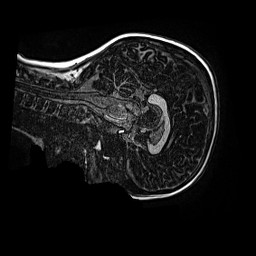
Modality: MP2RAGE
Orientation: sagittal
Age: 9
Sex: female
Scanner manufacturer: siemens
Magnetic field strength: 3 T
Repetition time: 4 s
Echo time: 0.00299 s